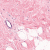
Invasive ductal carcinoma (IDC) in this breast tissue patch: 0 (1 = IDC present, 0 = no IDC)